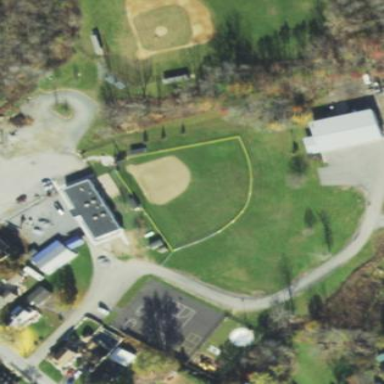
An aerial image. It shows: Baseball pitch for leisure and sports activities.